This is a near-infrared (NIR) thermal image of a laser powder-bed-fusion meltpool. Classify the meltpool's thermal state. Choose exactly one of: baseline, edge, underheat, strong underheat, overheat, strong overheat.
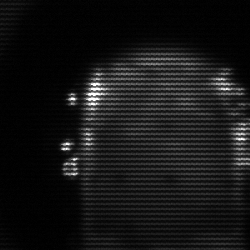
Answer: baseline